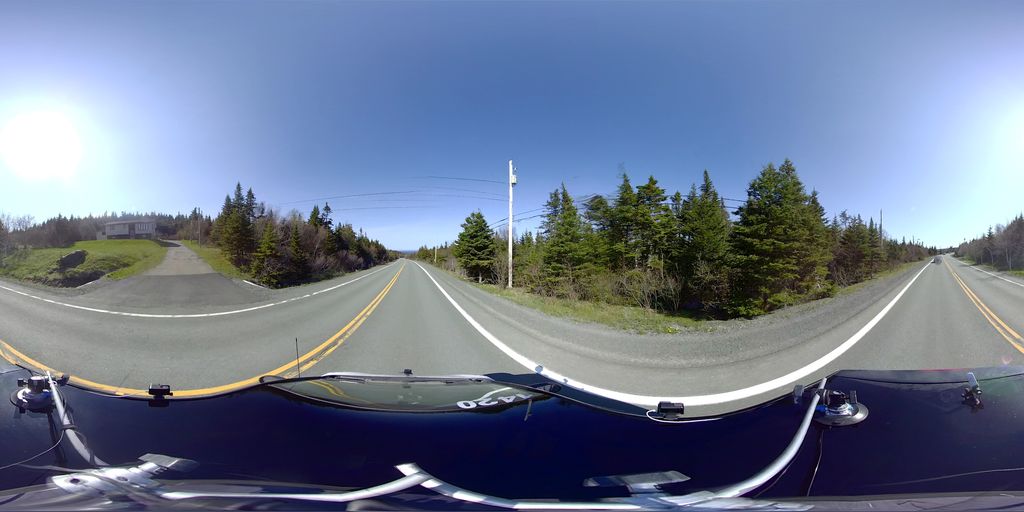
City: st_johns